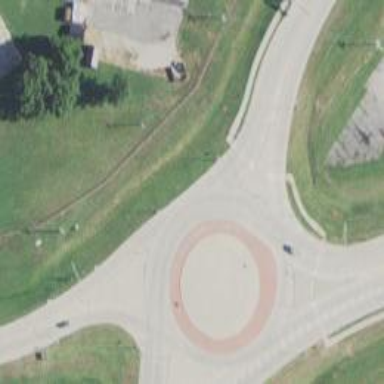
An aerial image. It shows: Roundabout on trunk highway.